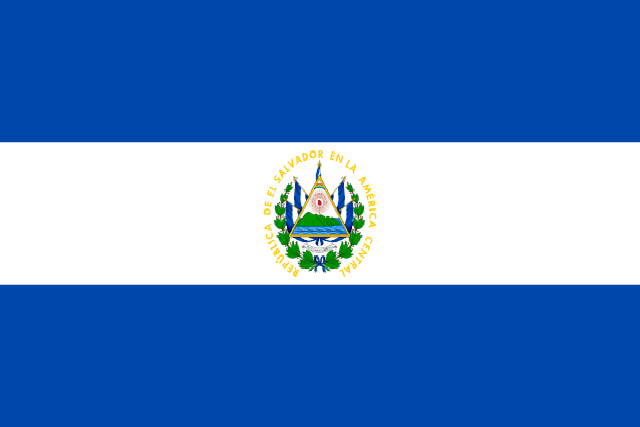
Country: El Salvador
Country code: sv